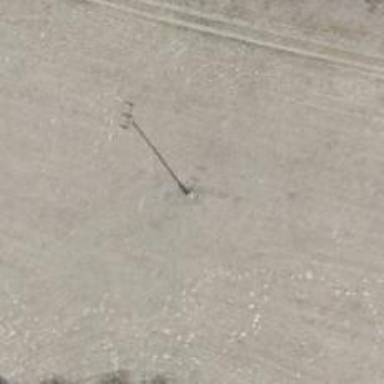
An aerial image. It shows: Power pole.